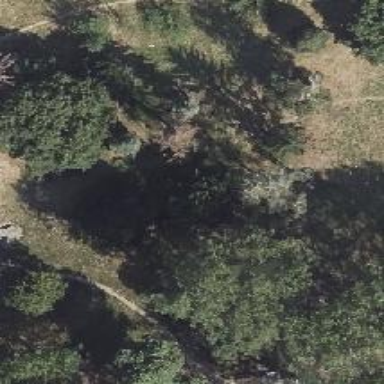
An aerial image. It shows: Evergreen tree with needle-leaved leaves.